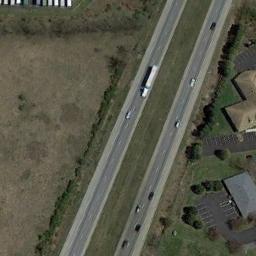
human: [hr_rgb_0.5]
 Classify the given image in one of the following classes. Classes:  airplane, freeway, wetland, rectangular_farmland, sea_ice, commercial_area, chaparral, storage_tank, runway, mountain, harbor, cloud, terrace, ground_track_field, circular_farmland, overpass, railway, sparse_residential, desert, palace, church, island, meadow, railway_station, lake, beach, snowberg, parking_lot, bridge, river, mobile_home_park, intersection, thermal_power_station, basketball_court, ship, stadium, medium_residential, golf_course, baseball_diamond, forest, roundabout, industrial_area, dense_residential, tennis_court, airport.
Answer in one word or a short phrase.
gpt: freeway